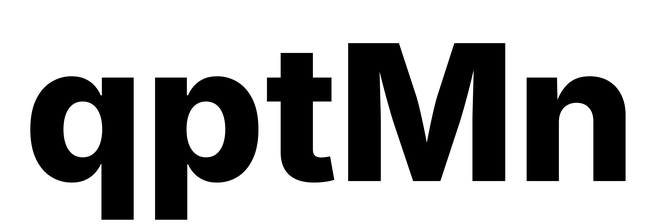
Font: Inter_ExtraBold